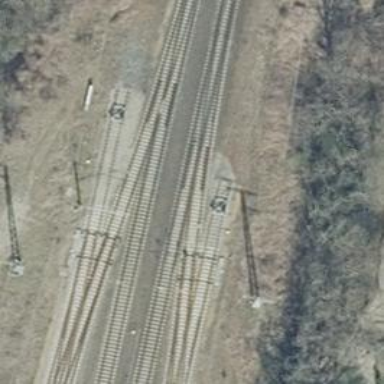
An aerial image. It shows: Railway with electrified contact lines.